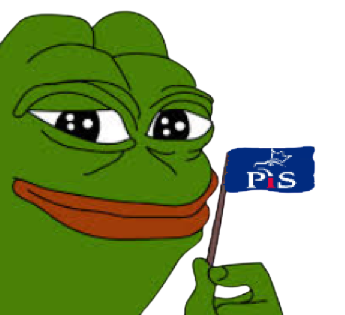
Label: 5_Pepe